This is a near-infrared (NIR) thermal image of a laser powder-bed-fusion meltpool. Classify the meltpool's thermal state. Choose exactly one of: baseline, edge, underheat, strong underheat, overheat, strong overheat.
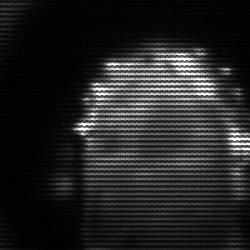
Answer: baseline